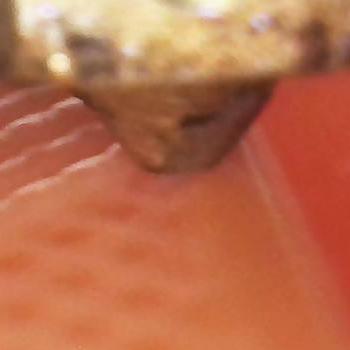
Flow rate: 235%